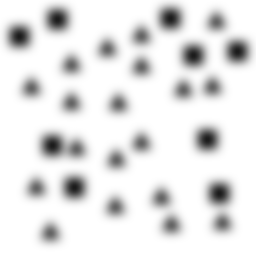
Squares: 9
Triangles: 19
Stars: 0
Total shapes: 28